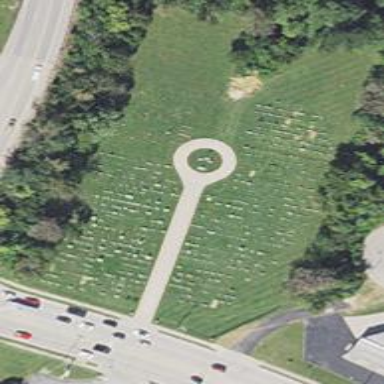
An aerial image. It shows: Cemetery.